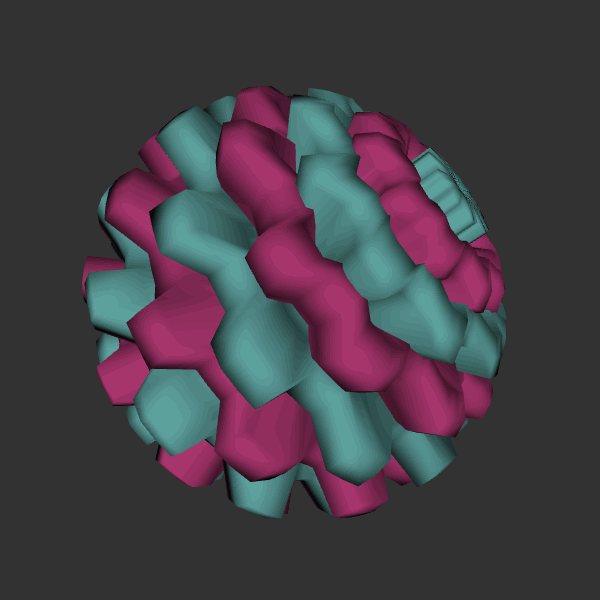
Background: dark